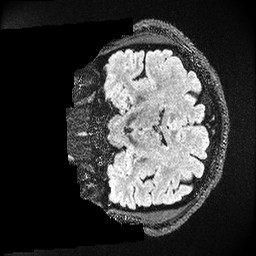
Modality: FLAIR
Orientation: coronal
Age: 26
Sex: male
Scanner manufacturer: ge
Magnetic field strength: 3 T
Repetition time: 4.802 s
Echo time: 0.1172 s